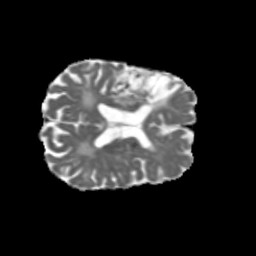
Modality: MD
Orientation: axial
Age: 75
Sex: male
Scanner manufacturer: siemens
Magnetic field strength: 3 T
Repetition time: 5.47 s
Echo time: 0.0854 s